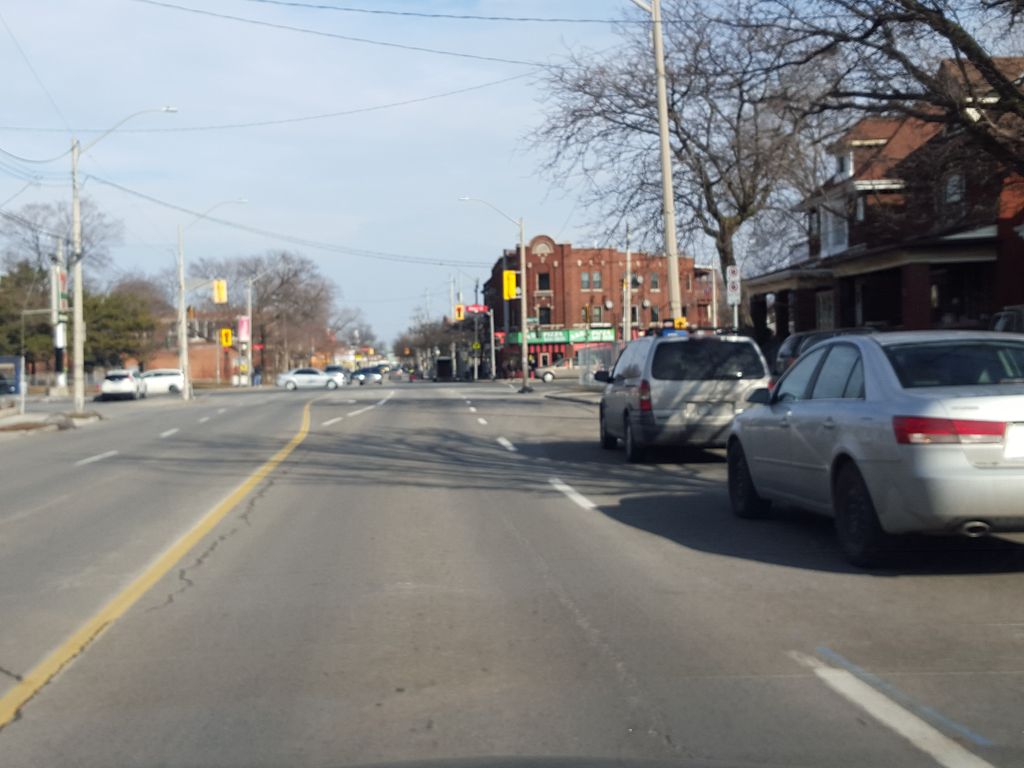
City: hamilton